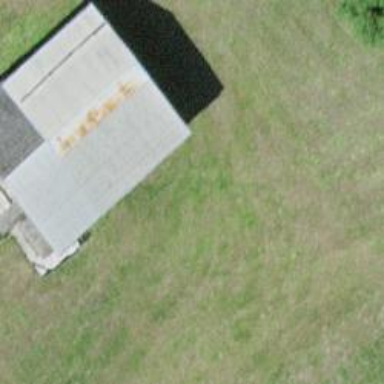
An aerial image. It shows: Barn.